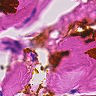
Metastatic tissue present: no